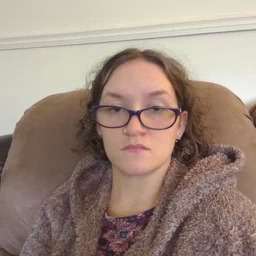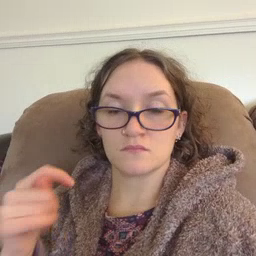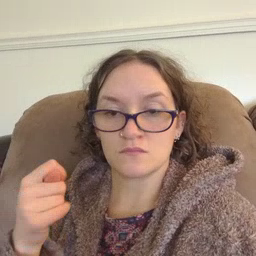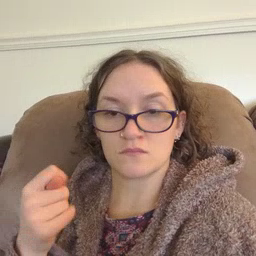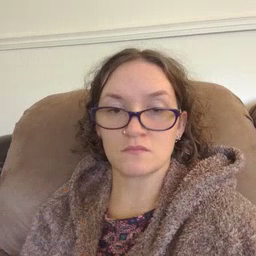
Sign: toy